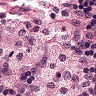
Metastatic tissue present: no